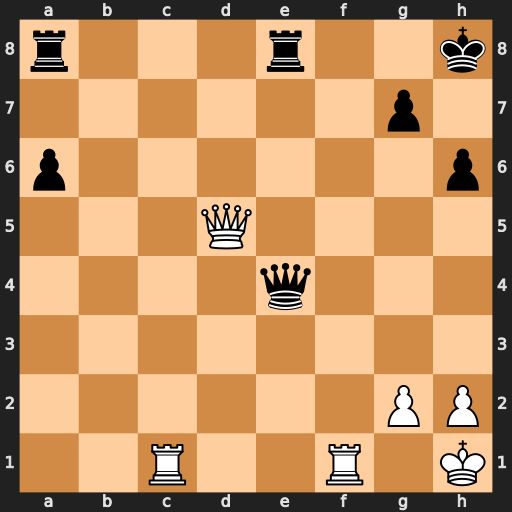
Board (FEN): r3r2k/6p1/p6p/3Q4/4q3/8/6PP/2R2R1K
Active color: w
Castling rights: -
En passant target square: -
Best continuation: Rf8+ Rxf8 Qxe4